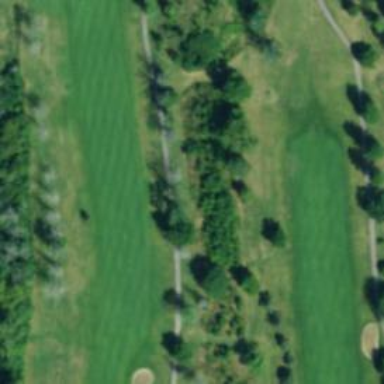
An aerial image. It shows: Path for both roads and golfers.